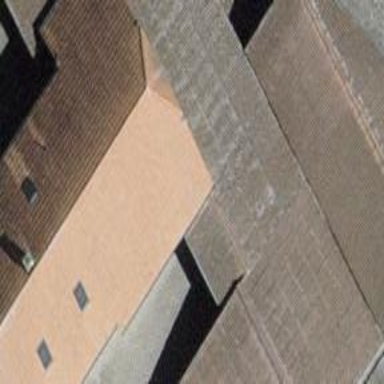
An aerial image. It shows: Simple house.